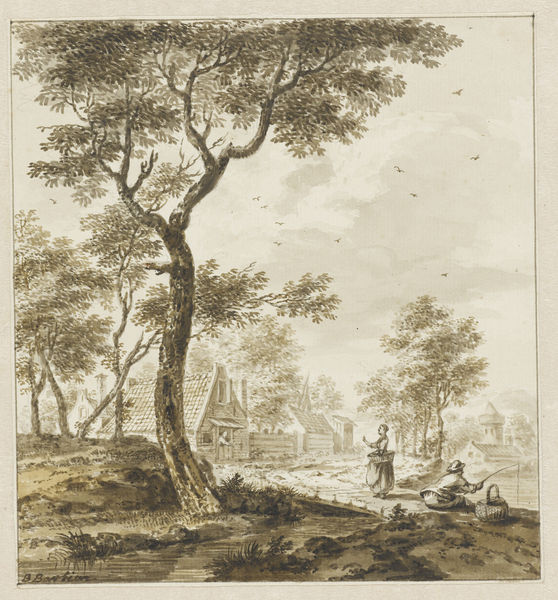
Titel: Landschap met figuren en rechts een hengelaar
Künstler: Bartholomeus Barbiers
Standort: Amsterdam
Institution: Rijksmuseum
Schlagwörter: church, people, white, country, woman, brown, angel, cloud, clouds, frau, man, sky, tree, house, landscape, nature, ocean, water, distance, trees, boy, grass, river, bushes, path, line, monochrome, birds, fly, flying, bridge, town, baum, haus, mann, strasse, basket, leaves, buildings, farm, fish, fishing, landschaft, zeichnung, barn, pole, skizze, countryside, angler, air, nice, creek, farmhouse, colorless, prairie, rod, fishing rod